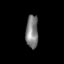
Tissue: lung
Cell type: Epithelial cells
Senescence score: 0.2071
Nuclear area (px): 404
Mean DAPI intensity: 124.703